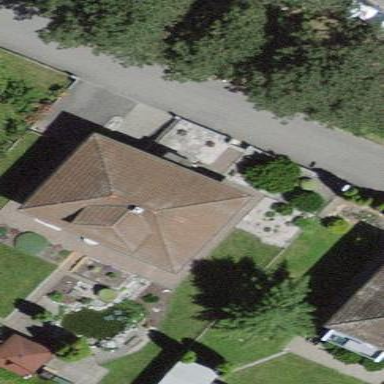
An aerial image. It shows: Hipped roof house.